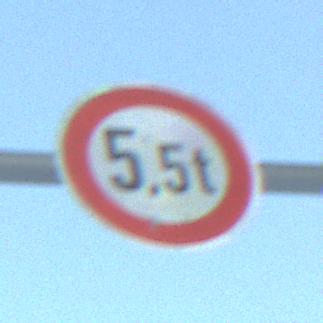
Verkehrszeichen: TatsaechlicheMasse
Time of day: SunriseSunset
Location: Outdoor (Nature)
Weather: Clear
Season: Winter
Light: Natural